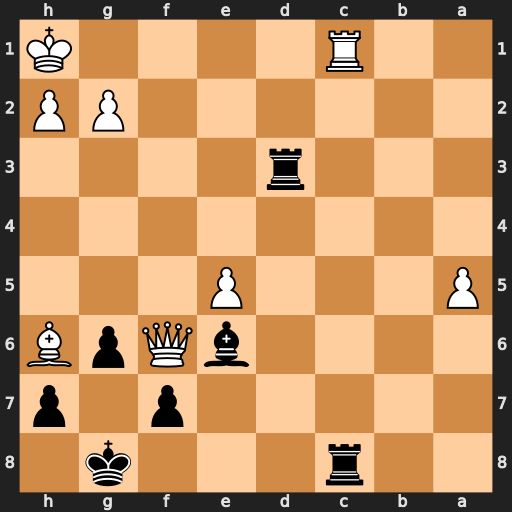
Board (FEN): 2r3k1/5p1p/4bQpB/P3P3/8/3r4/6PP/2R4K
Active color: b
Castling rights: -
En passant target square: -
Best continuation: Rxc1+ Bxc1 Rd1+ Qf1 Rxf1#